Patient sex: M
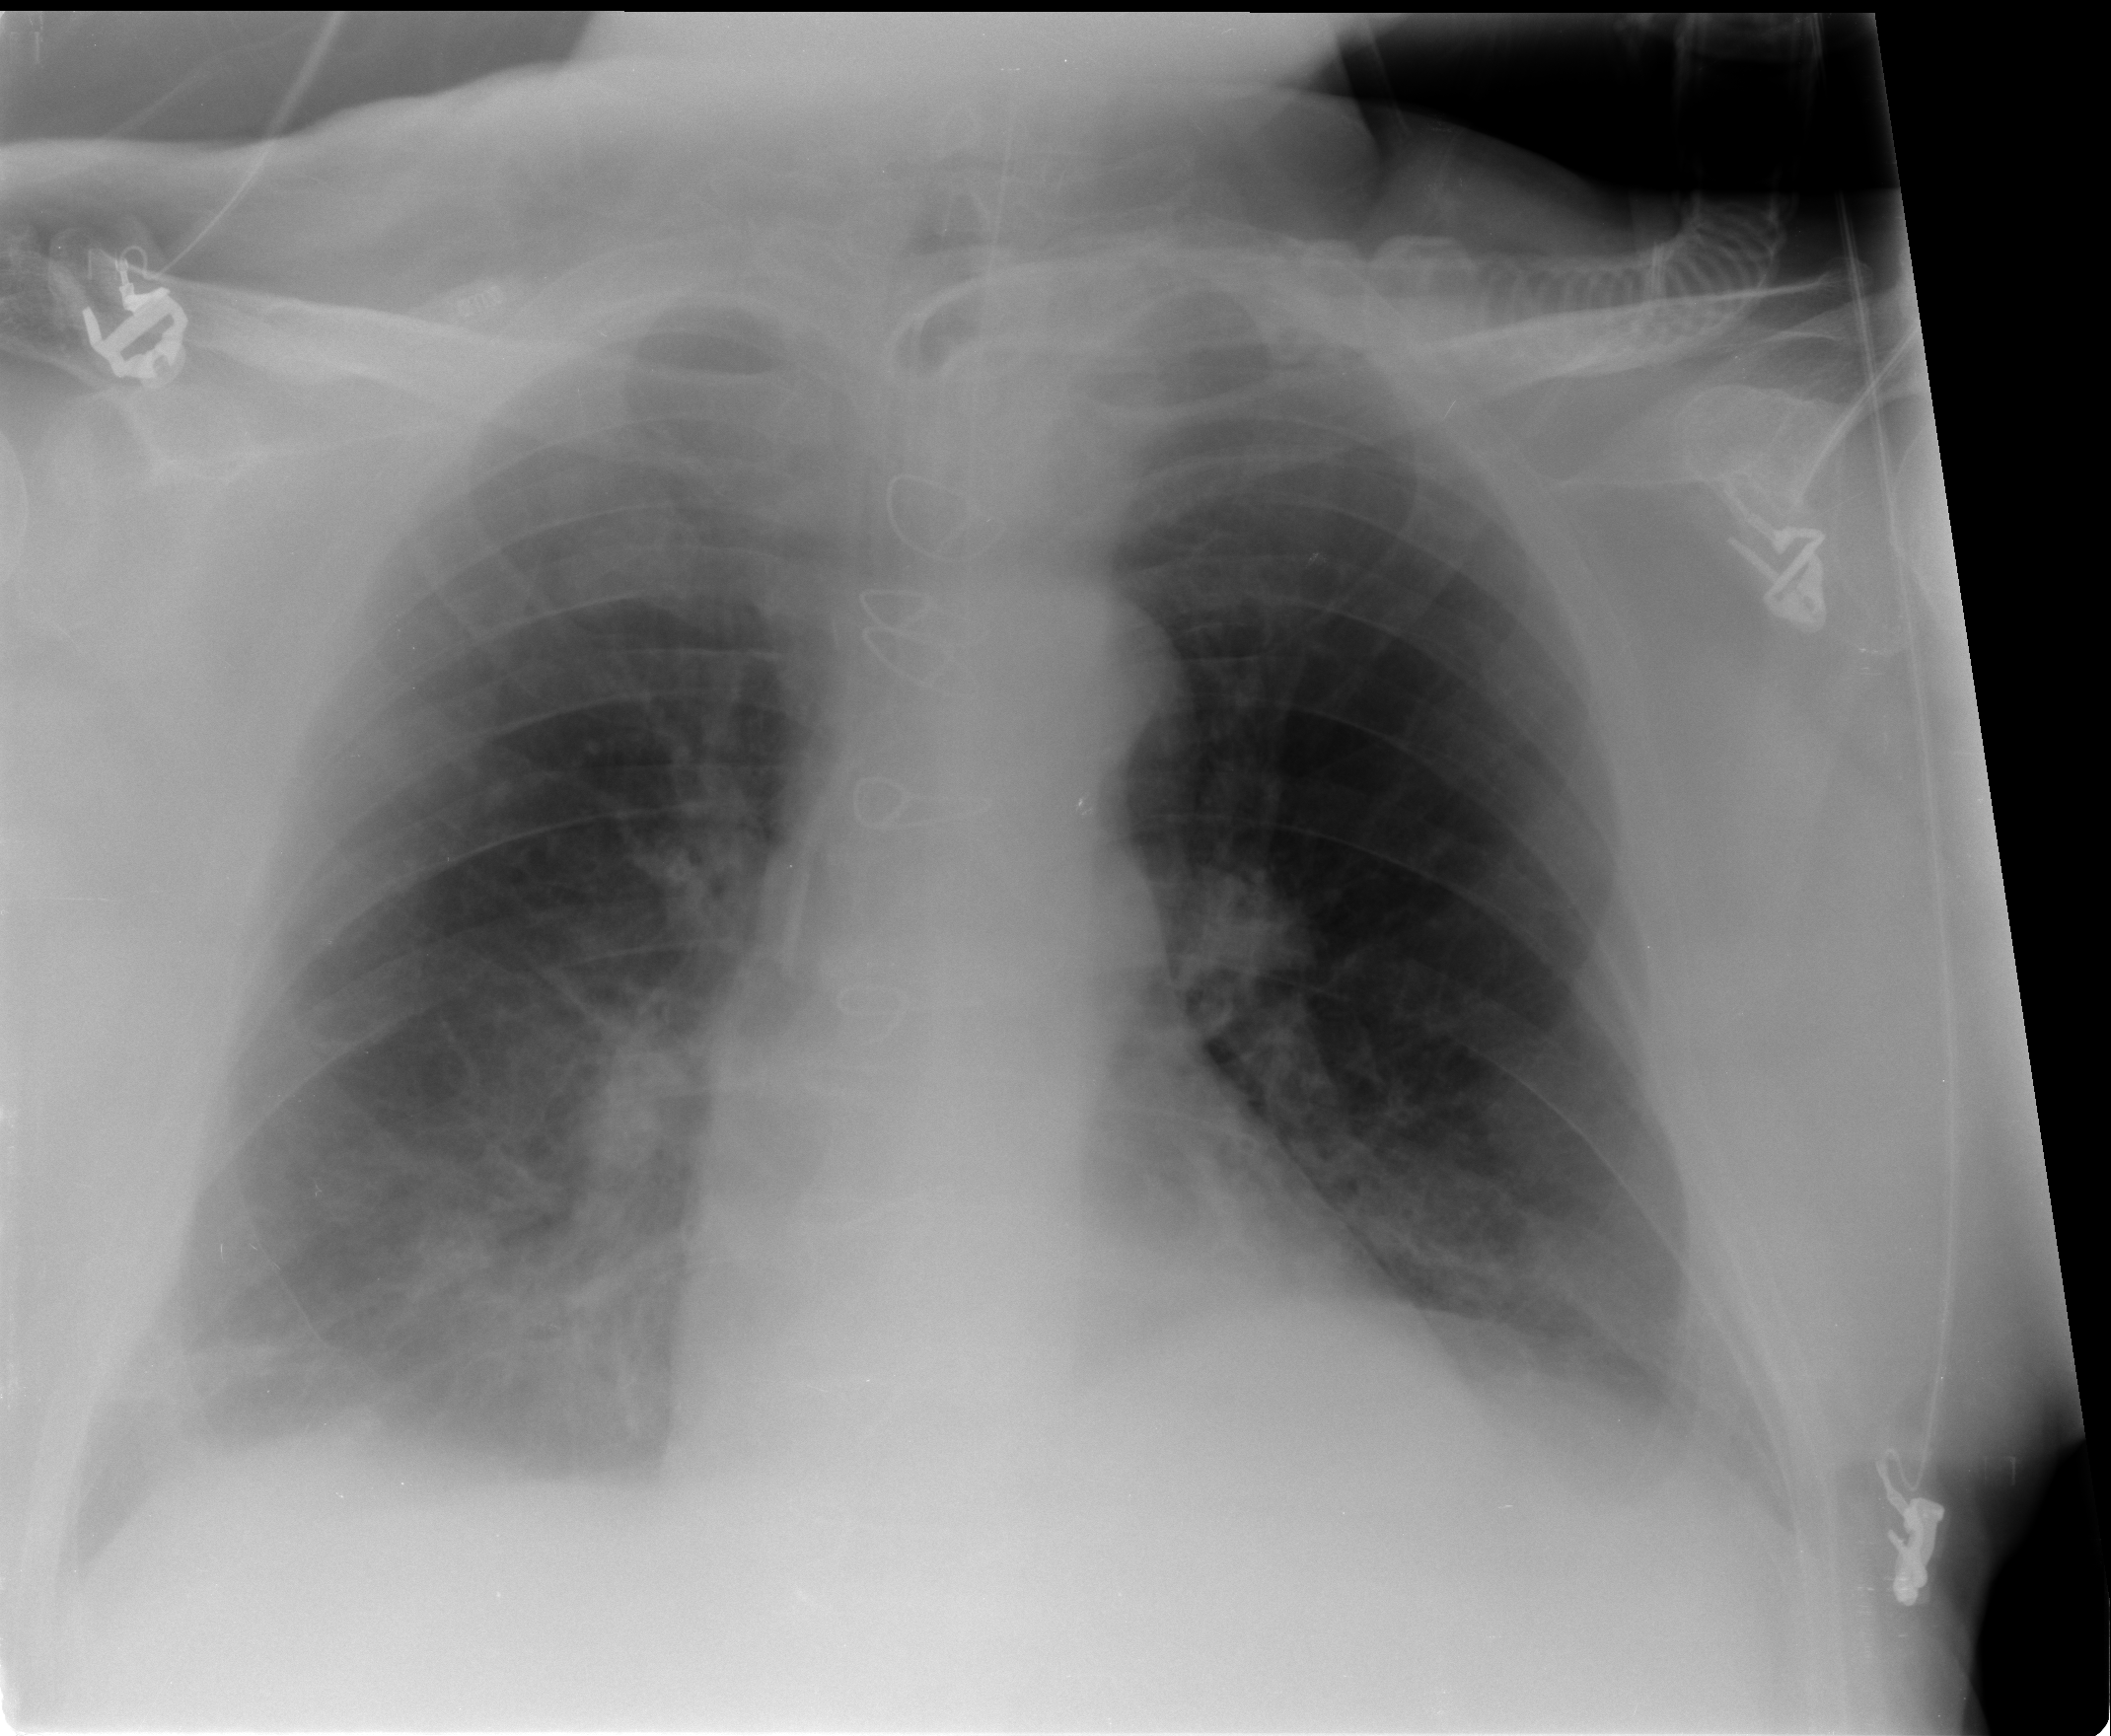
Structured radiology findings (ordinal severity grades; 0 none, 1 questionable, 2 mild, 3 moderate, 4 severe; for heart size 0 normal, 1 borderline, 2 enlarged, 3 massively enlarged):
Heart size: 0
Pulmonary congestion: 2
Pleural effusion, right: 2
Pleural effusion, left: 2
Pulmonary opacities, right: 3
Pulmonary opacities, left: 2
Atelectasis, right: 2
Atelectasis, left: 2